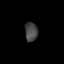
Tissue: prostate
Cell type: T cells
Senescence score: 0.3372
Nuclear area (px): 242
Mean DAPI intensity: 68.744